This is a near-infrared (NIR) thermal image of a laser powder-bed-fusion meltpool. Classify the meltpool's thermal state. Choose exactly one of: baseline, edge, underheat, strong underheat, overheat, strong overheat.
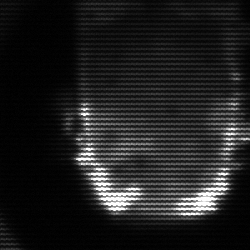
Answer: baseline